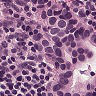
Metastatic tissue present: yes